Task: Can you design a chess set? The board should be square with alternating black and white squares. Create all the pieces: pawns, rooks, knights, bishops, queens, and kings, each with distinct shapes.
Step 5559:
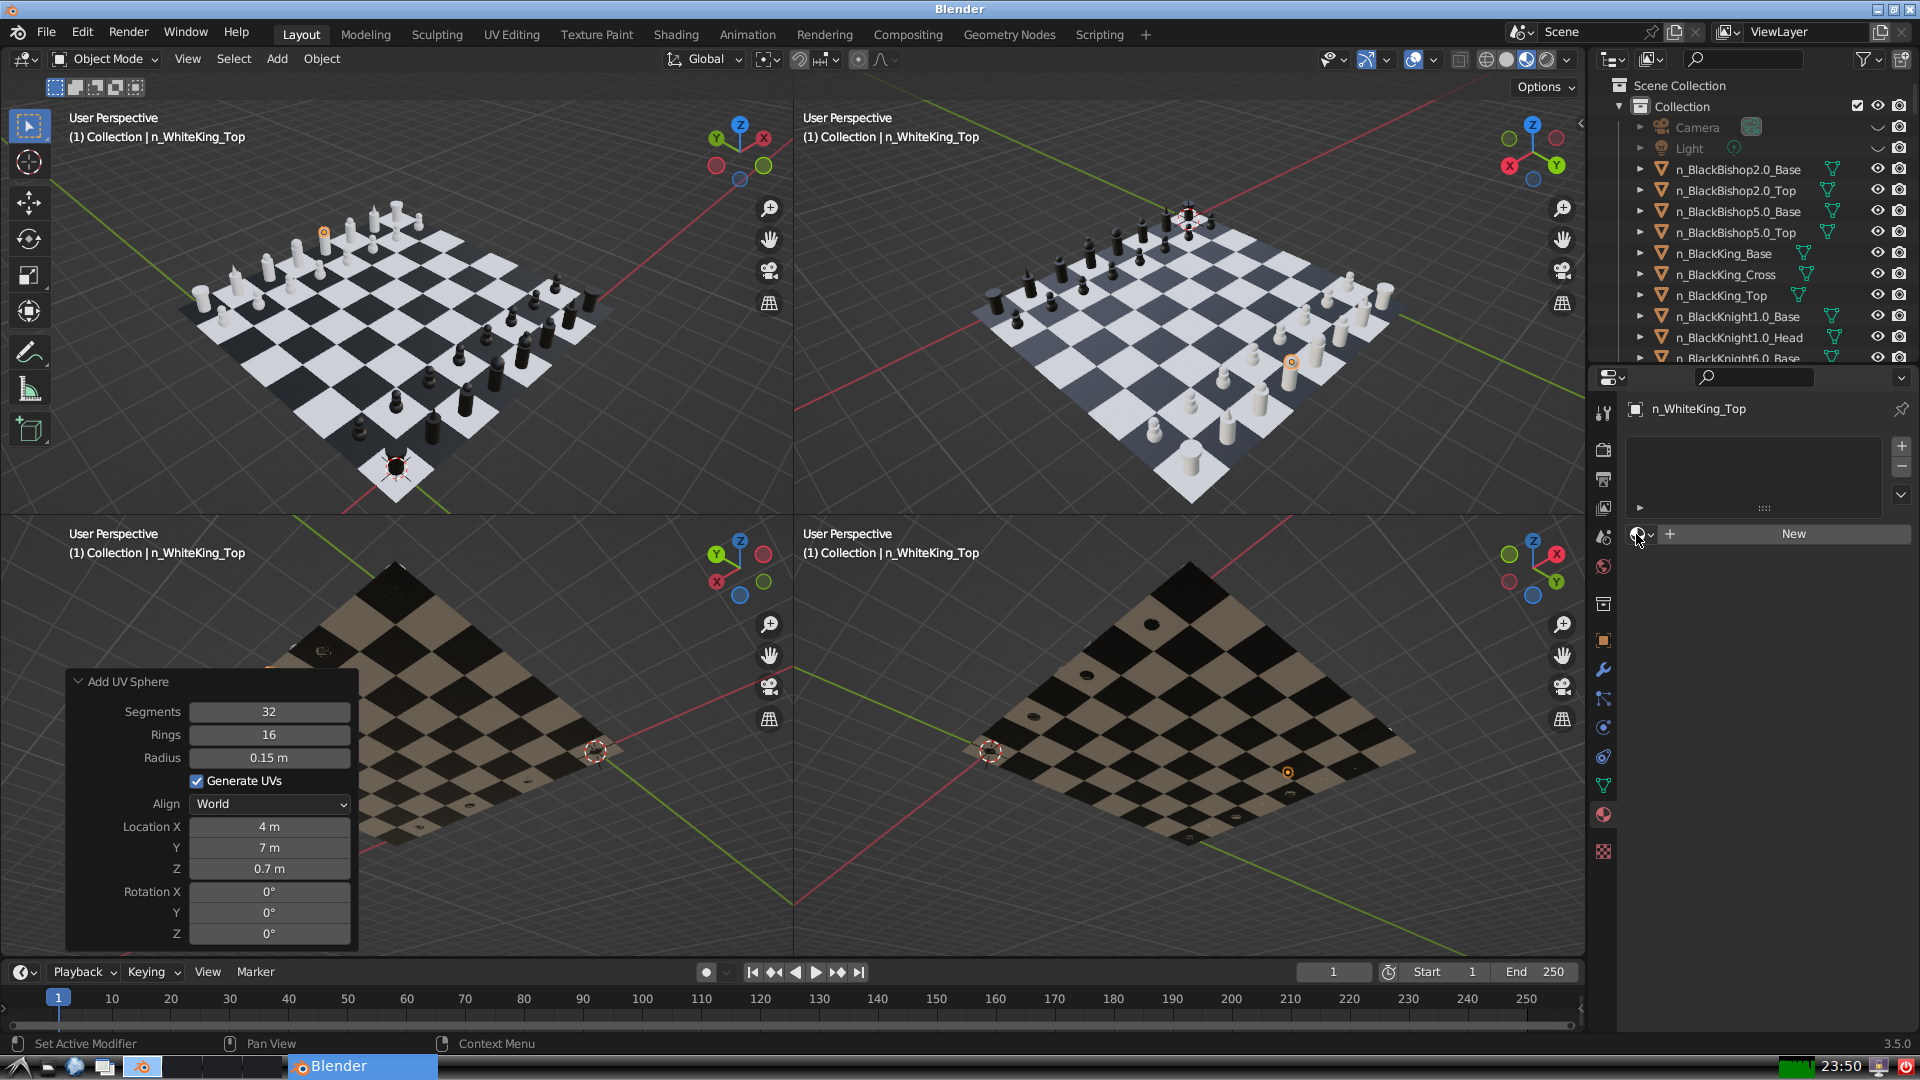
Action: click: no